Field crop: maize
Growth stage: 2
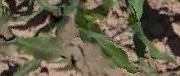
Species: maize